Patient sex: M
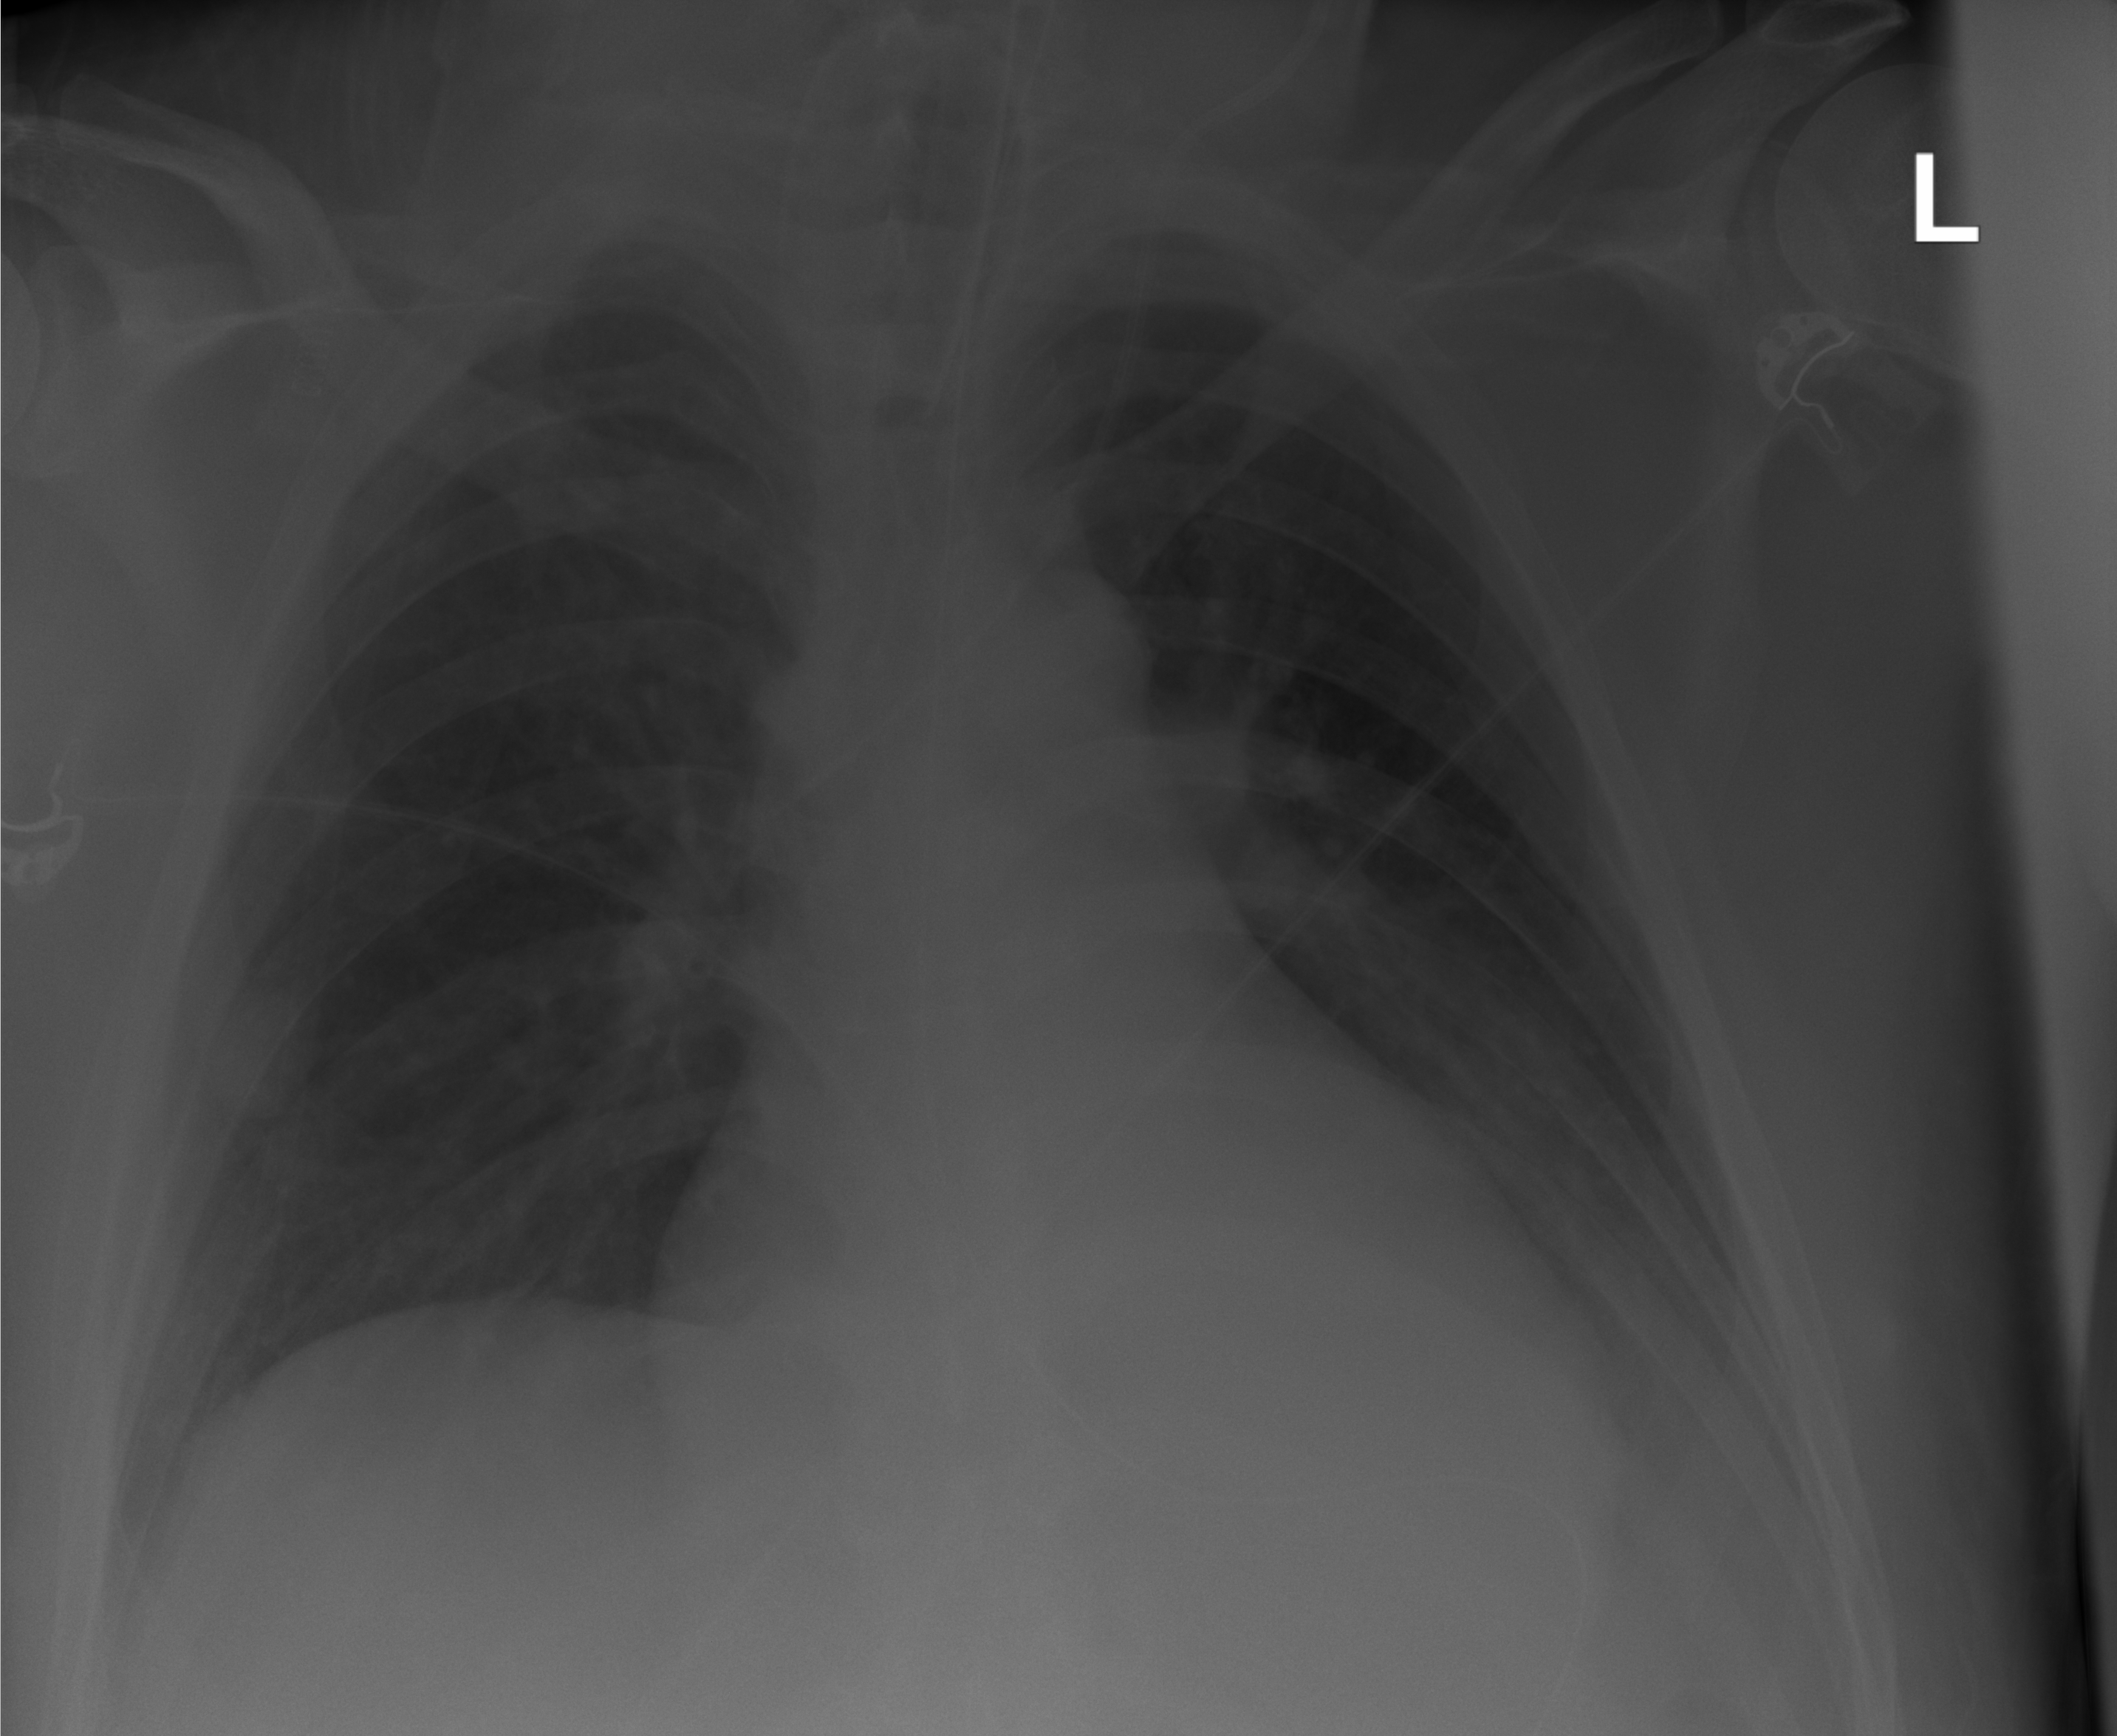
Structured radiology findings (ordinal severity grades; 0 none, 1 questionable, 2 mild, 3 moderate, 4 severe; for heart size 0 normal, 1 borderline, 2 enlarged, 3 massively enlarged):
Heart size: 0
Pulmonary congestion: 2
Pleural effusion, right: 0
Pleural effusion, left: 1
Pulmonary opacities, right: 0
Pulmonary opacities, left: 0
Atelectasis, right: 0
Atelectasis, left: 2